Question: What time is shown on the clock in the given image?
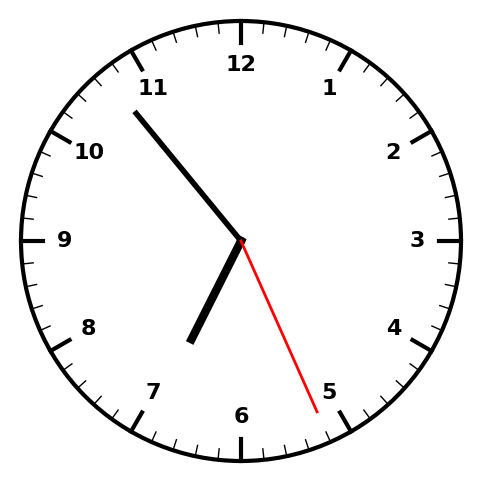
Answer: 06:53:26